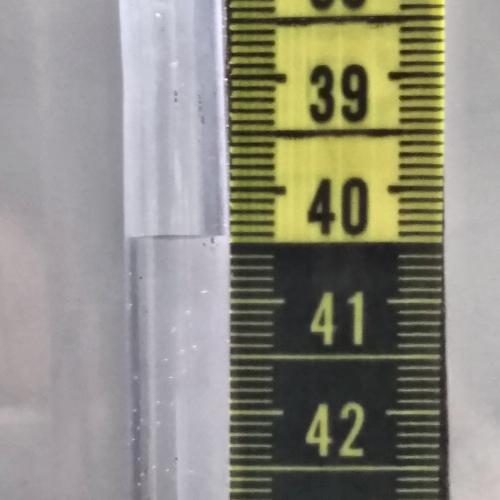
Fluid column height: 40.4 cm